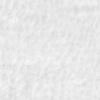
Label: no_change